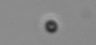
Label: nanoplankton_mix